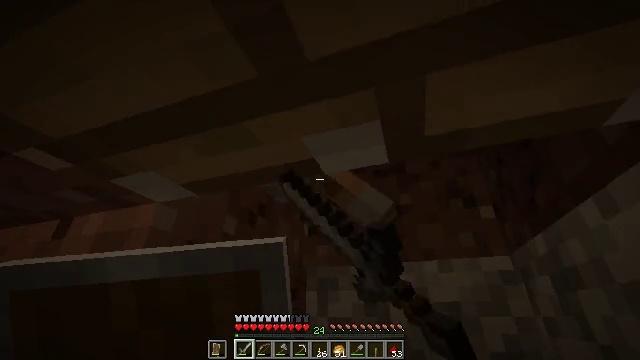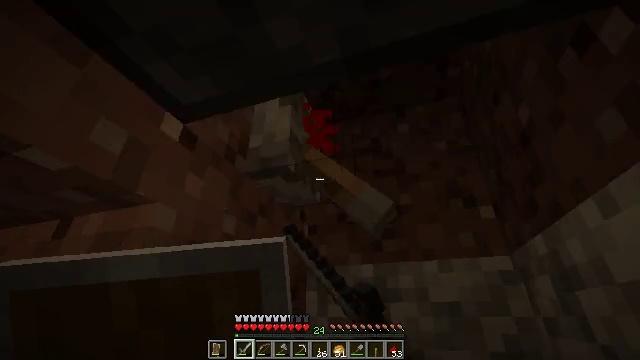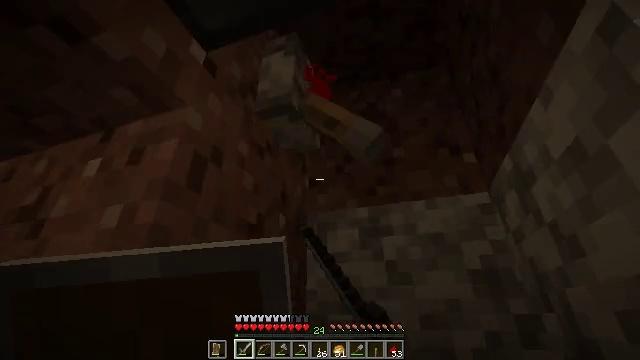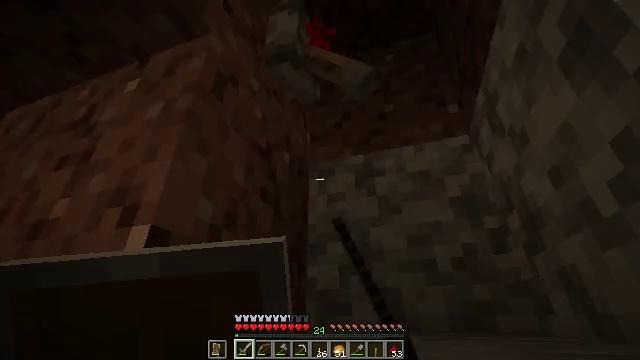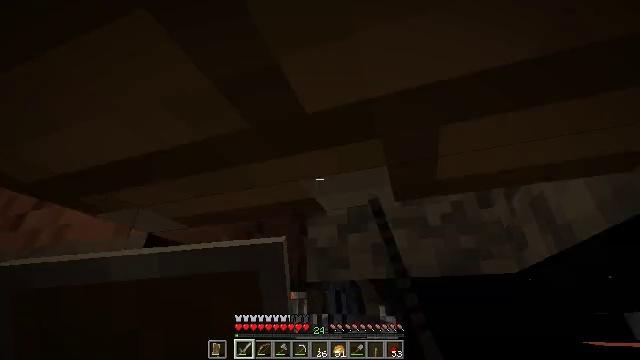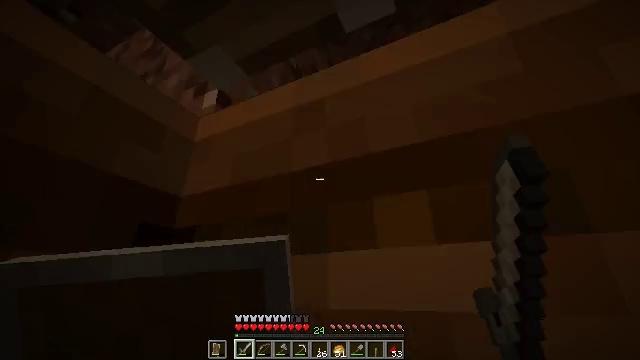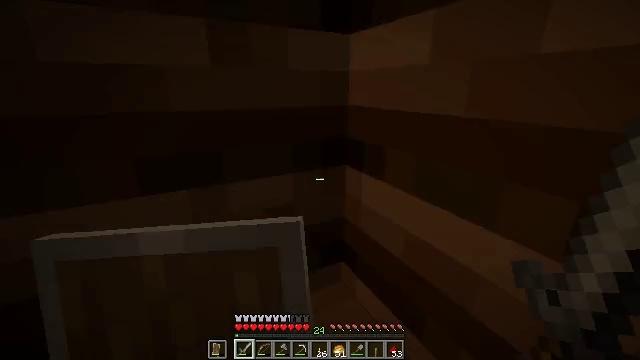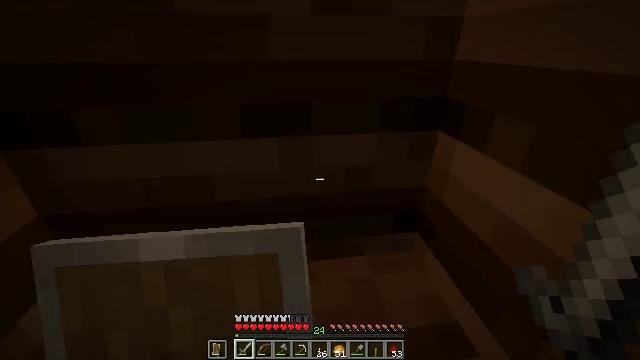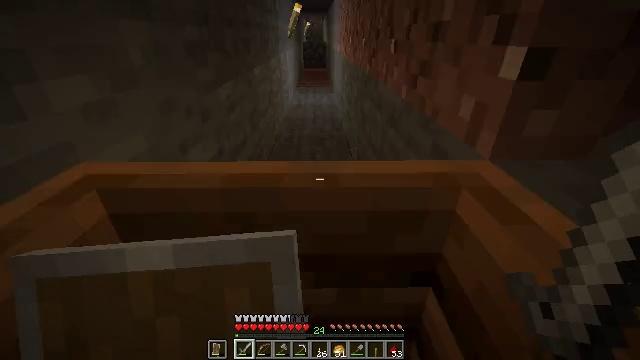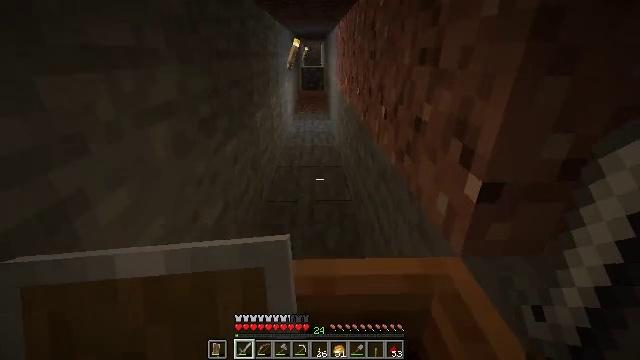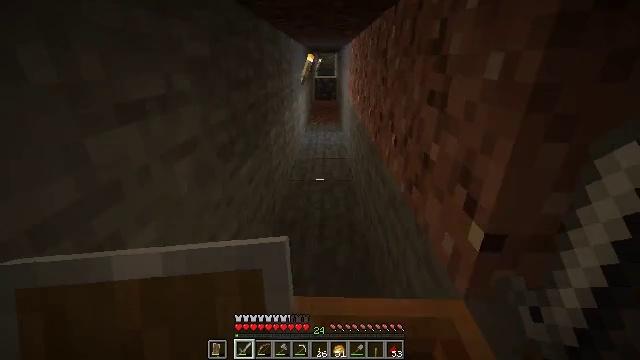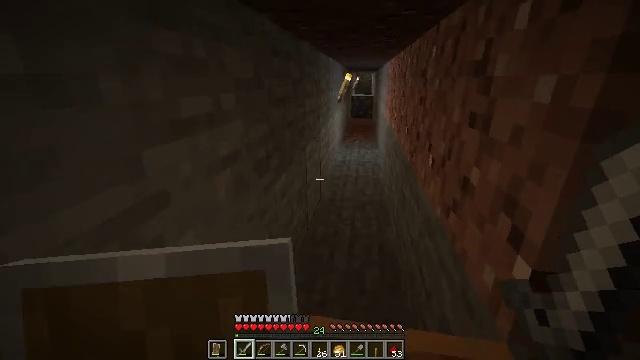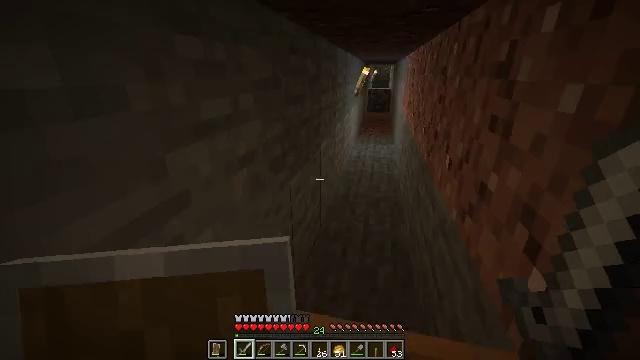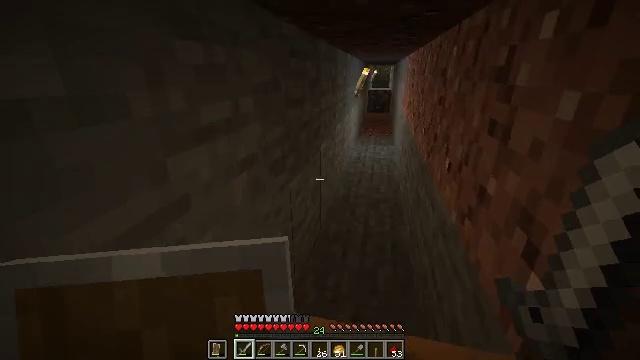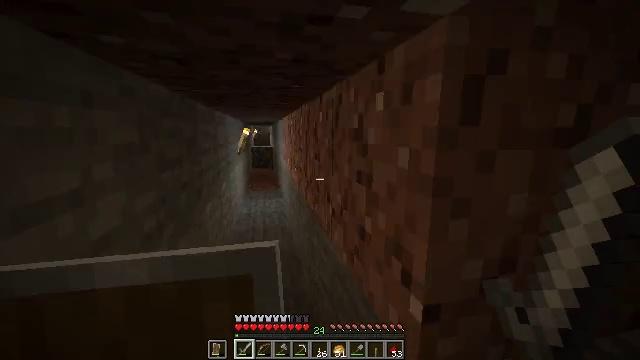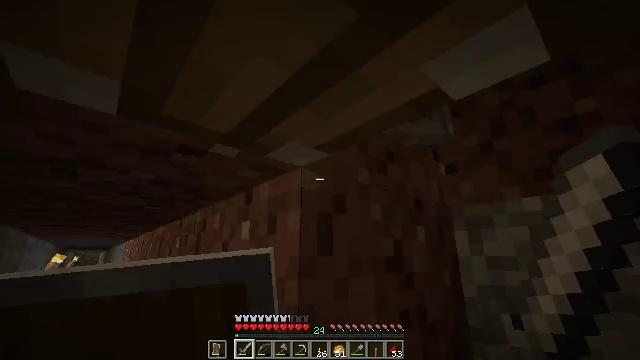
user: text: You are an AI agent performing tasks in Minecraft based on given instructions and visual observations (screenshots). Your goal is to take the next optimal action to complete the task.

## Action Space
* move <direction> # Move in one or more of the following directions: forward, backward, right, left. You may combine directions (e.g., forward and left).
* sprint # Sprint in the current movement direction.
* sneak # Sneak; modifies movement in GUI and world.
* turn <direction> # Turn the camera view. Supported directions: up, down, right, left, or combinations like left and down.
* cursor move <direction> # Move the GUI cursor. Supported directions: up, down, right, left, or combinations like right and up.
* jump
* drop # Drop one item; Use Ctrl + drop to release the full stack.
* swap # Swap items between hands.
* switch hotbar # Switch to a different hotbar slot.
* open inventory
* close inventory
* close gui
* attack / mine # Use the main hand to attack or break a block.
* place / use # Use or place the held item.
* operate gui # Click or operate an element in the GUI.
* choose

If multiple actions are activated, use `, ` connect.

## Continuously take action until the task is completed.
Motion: motion action
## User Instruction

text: Detach the piston head.
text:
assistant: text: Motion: no_op
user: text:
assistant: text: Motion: no_op
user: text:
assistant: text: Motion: no_op
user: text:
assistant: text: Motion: no_op
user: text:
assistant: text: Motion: turn left and down
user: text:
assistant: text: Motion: turn left and down
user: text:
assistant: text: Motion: turn left and down
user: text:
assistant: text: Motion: turn left and down
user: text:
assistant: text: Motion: turn up
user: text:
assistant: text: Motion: turn left and up
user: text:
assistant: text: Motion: turn left and up
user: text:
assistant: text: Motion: turn left and down
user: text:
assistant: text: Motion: no_op
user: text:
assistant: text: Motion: turn right and up
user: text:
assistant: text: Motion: turn right and up
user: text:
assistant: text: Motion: turn right and up
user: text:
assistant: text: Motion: turn right and down
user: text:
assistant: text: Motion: no_op
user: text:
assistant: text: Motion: turn up
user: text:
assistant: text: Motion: turn up
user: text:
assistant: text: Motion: no_op
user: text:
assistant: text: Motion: turn left and up
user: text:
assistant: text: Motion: turn left
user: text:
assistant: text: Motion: turn left and down
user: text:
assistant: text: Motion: turn left
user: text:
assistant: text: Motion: use / place
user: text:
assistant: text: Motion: use / place
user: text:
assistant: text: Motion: turn right
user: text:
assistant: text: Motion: no_op
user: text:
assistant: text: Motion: no_op